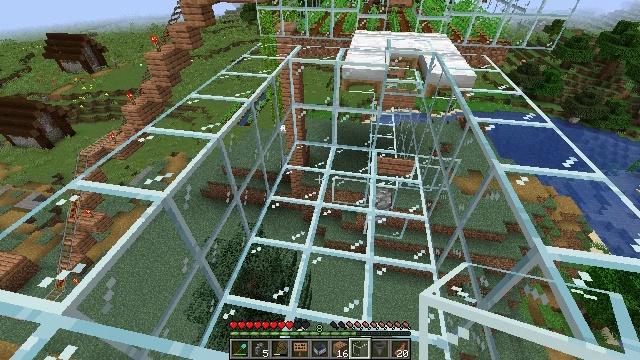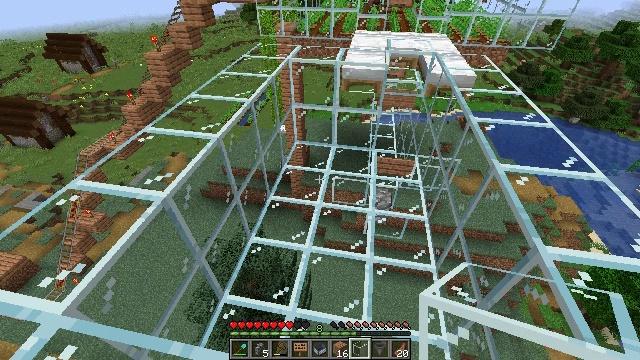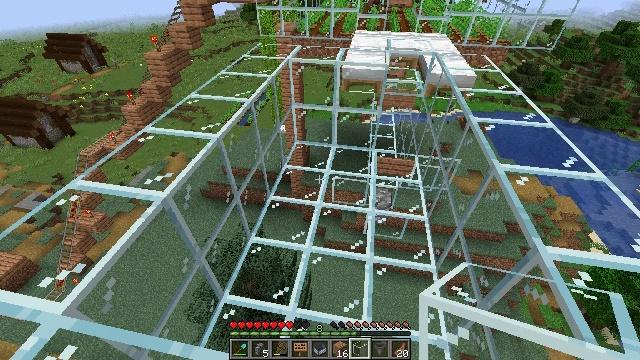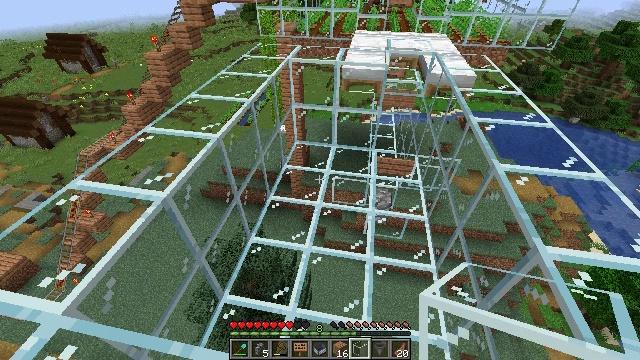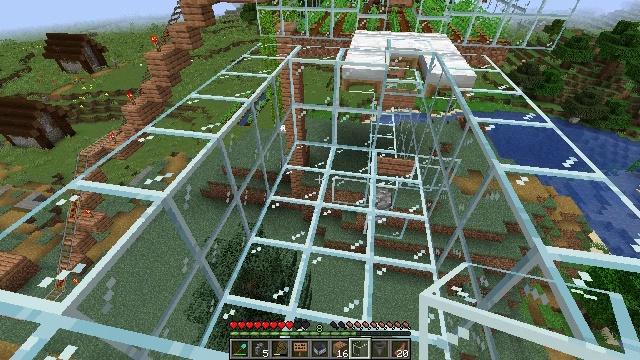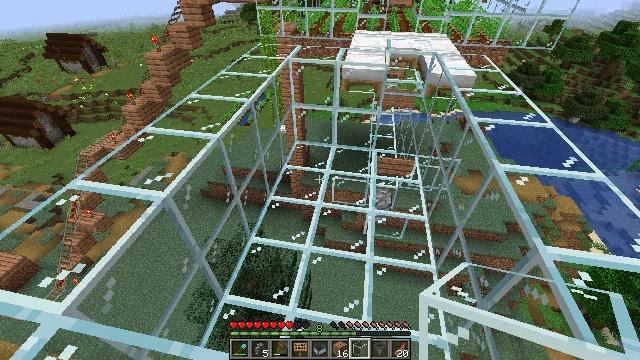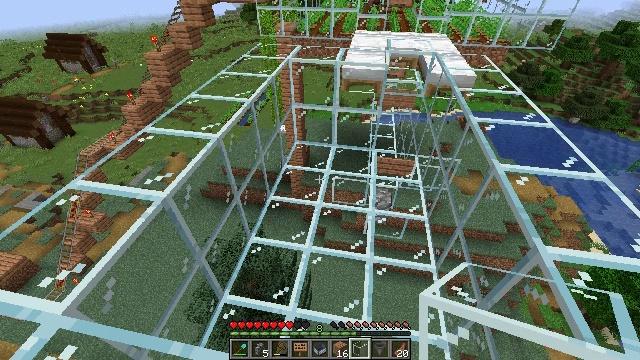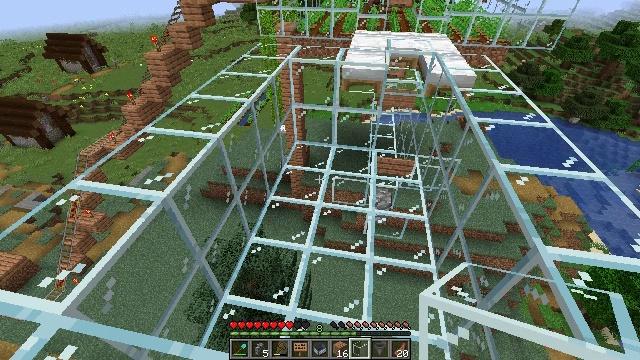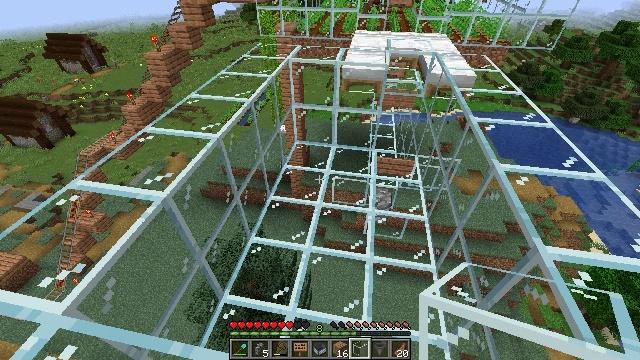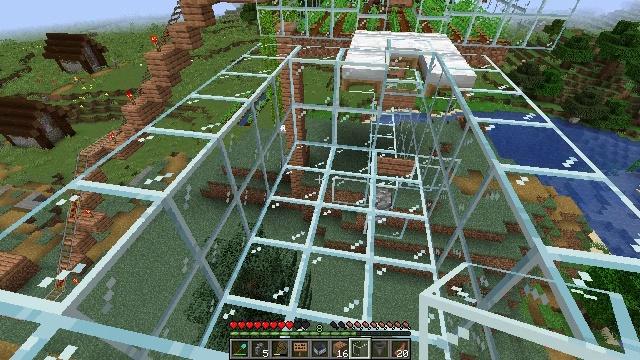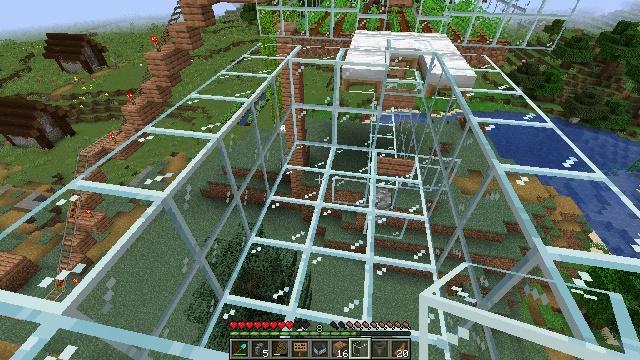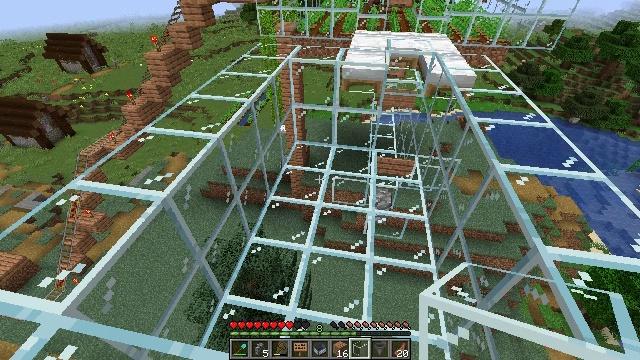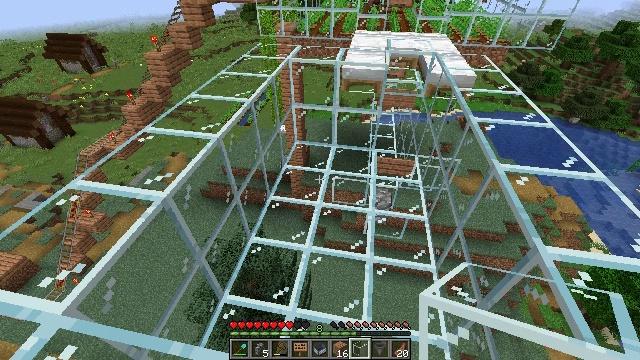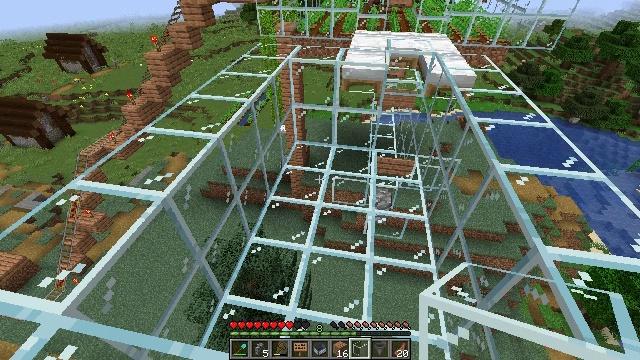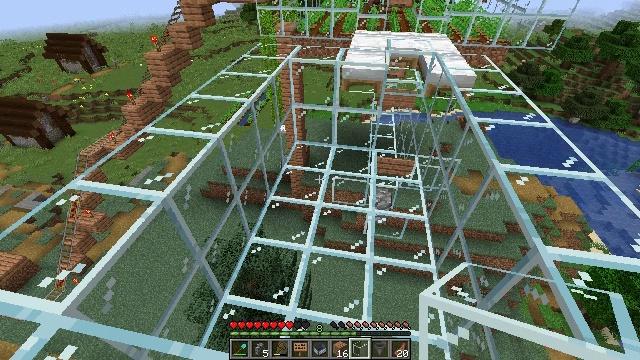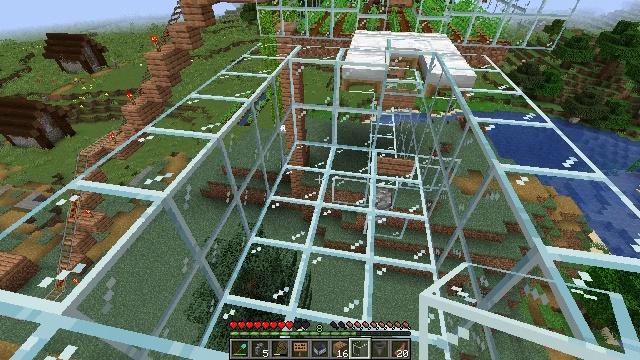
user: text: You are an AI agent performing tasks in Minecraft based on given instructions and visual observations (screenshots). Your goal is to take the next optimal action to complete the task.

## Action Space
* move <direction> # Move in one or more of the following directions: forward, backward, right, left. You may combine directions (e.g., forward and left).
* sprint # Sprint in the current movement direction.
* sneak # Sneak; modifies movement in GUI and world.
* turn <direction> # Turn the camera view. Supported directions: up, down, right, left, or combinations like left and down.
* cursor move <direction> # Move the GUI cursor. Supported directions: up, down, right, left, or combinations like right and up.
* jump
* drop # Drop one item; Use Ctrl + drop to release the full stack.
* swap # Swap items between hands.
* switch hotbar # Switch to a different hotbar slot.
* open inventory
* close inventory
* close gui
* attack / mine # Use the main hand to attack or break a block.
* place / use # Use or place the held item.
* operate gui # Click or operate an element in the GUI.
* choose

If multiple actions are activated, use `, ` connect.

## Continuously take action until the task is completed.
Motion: motion action
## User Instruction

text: Harvest jungle planks from a wall or floor.
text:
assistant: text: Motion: no_op
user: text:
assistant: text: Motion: no_op
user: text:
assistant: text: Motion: no_op
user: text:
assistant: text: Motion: no_op
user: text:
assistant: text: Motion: no_op
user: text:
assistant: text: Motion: no_op
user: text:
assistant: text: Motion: no_op
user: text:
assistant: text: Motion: no_op
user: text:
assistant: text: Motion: no_op
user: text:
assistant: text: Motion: no_op
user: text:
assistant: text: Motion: no_op
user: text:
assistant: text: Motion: no_op
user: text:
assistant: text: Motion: no_op
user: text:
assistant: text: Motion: no_op
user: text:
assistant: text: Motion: no_op
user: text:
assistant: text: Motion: no_op
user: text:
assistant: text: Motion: no_op
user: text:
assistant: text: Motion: no_op
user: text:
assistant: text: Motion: no_op
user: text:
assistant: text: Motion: no_op
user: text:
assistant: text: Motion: no_op
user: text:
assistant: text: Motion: no_op
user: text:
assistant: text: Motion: no_op
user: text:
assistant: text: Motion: no_op
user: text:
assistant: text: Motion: no_op
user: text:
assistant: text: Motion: no_op
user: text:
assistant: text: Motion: no_op
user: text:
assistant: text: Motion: no_op
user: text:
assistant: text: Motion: no_op
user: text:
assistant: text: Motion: no_op